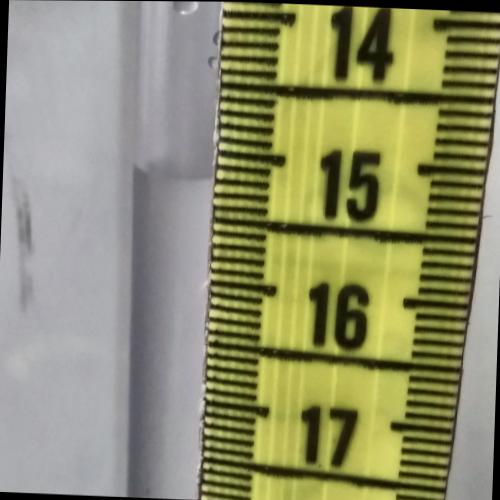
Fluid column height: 15.2 cm